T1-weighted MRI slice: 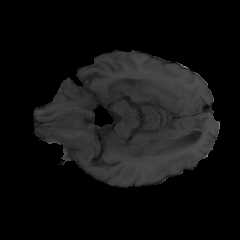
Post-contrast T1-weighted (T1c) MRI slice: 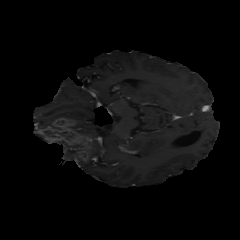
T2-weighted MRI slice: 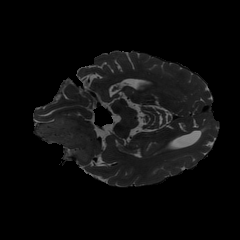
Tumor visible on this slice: yes